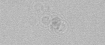
Label: camera_spot